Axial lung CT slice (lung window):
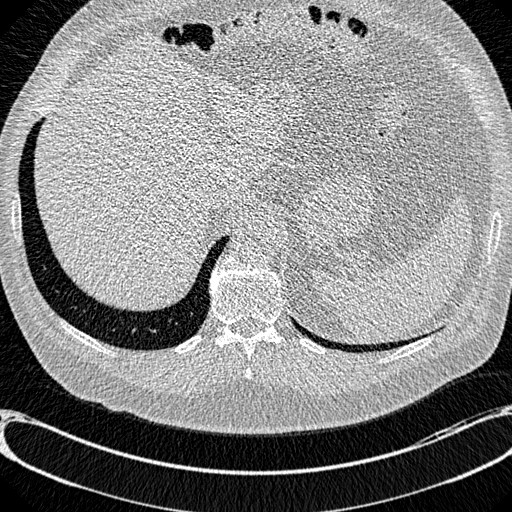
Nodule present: no